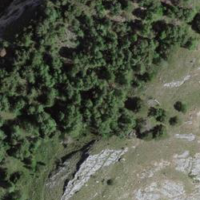
EUNIS habitat code: 45
Species observed at this site:
Lysandra bellargus
Hipparchia statilinus